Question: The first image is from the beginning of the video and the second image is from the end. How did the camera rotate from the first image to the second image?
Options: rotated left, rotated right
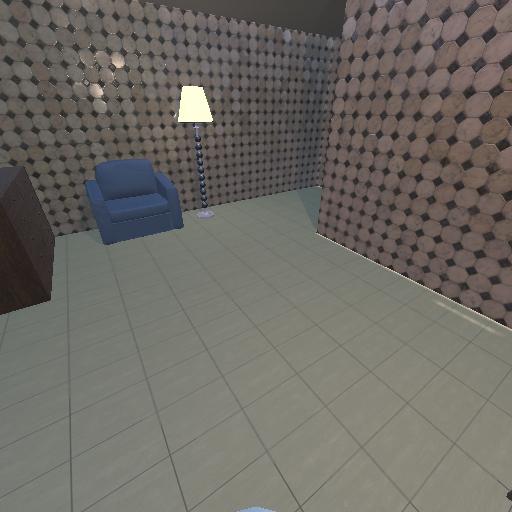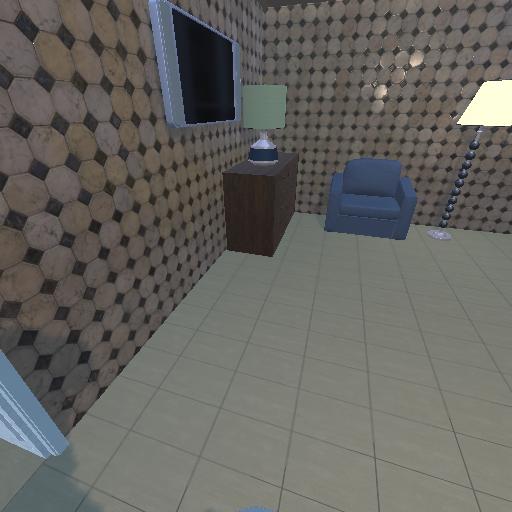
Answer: rotated left